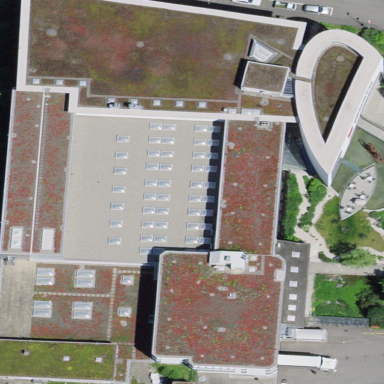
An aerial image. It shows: Museum building.